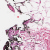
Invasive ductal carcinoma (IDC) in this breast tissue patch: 0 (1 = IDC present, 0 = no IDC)